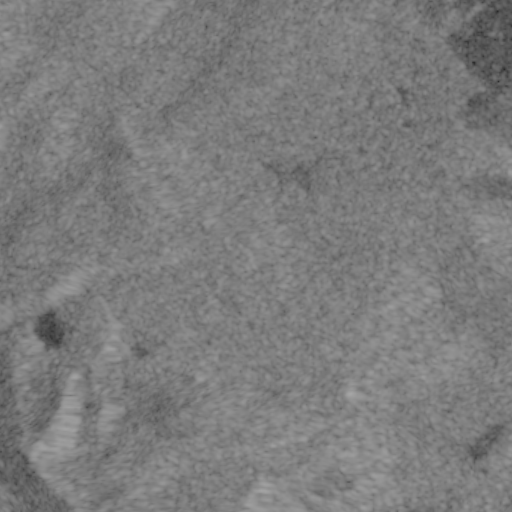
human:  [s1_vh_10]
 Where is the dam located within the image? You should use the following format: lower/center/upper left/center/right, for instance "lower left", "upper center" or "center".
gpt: The dam is located in the center left of the image.
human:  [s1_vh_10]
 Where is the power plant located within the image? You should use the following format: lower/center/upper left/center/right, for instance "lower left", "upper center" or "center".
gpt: There is no power plant in the image.

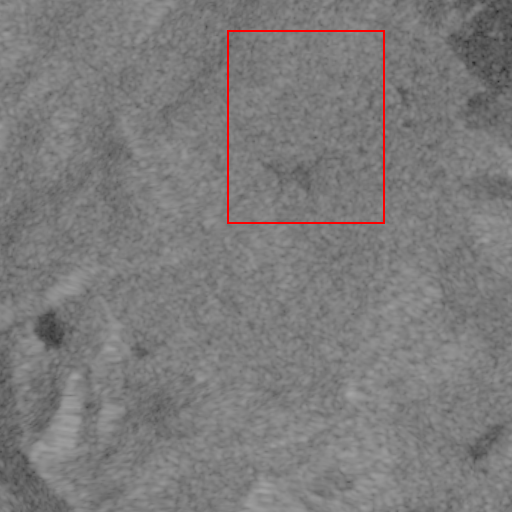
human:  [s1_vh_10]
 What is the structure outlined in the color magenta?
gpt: There is no magenta outline.
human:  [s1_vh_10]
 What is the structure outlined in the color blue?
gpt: There is no structure outlined in blue.